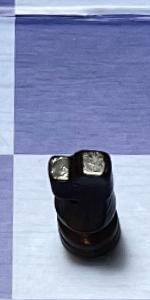
Label: Knight_Black